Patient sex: M
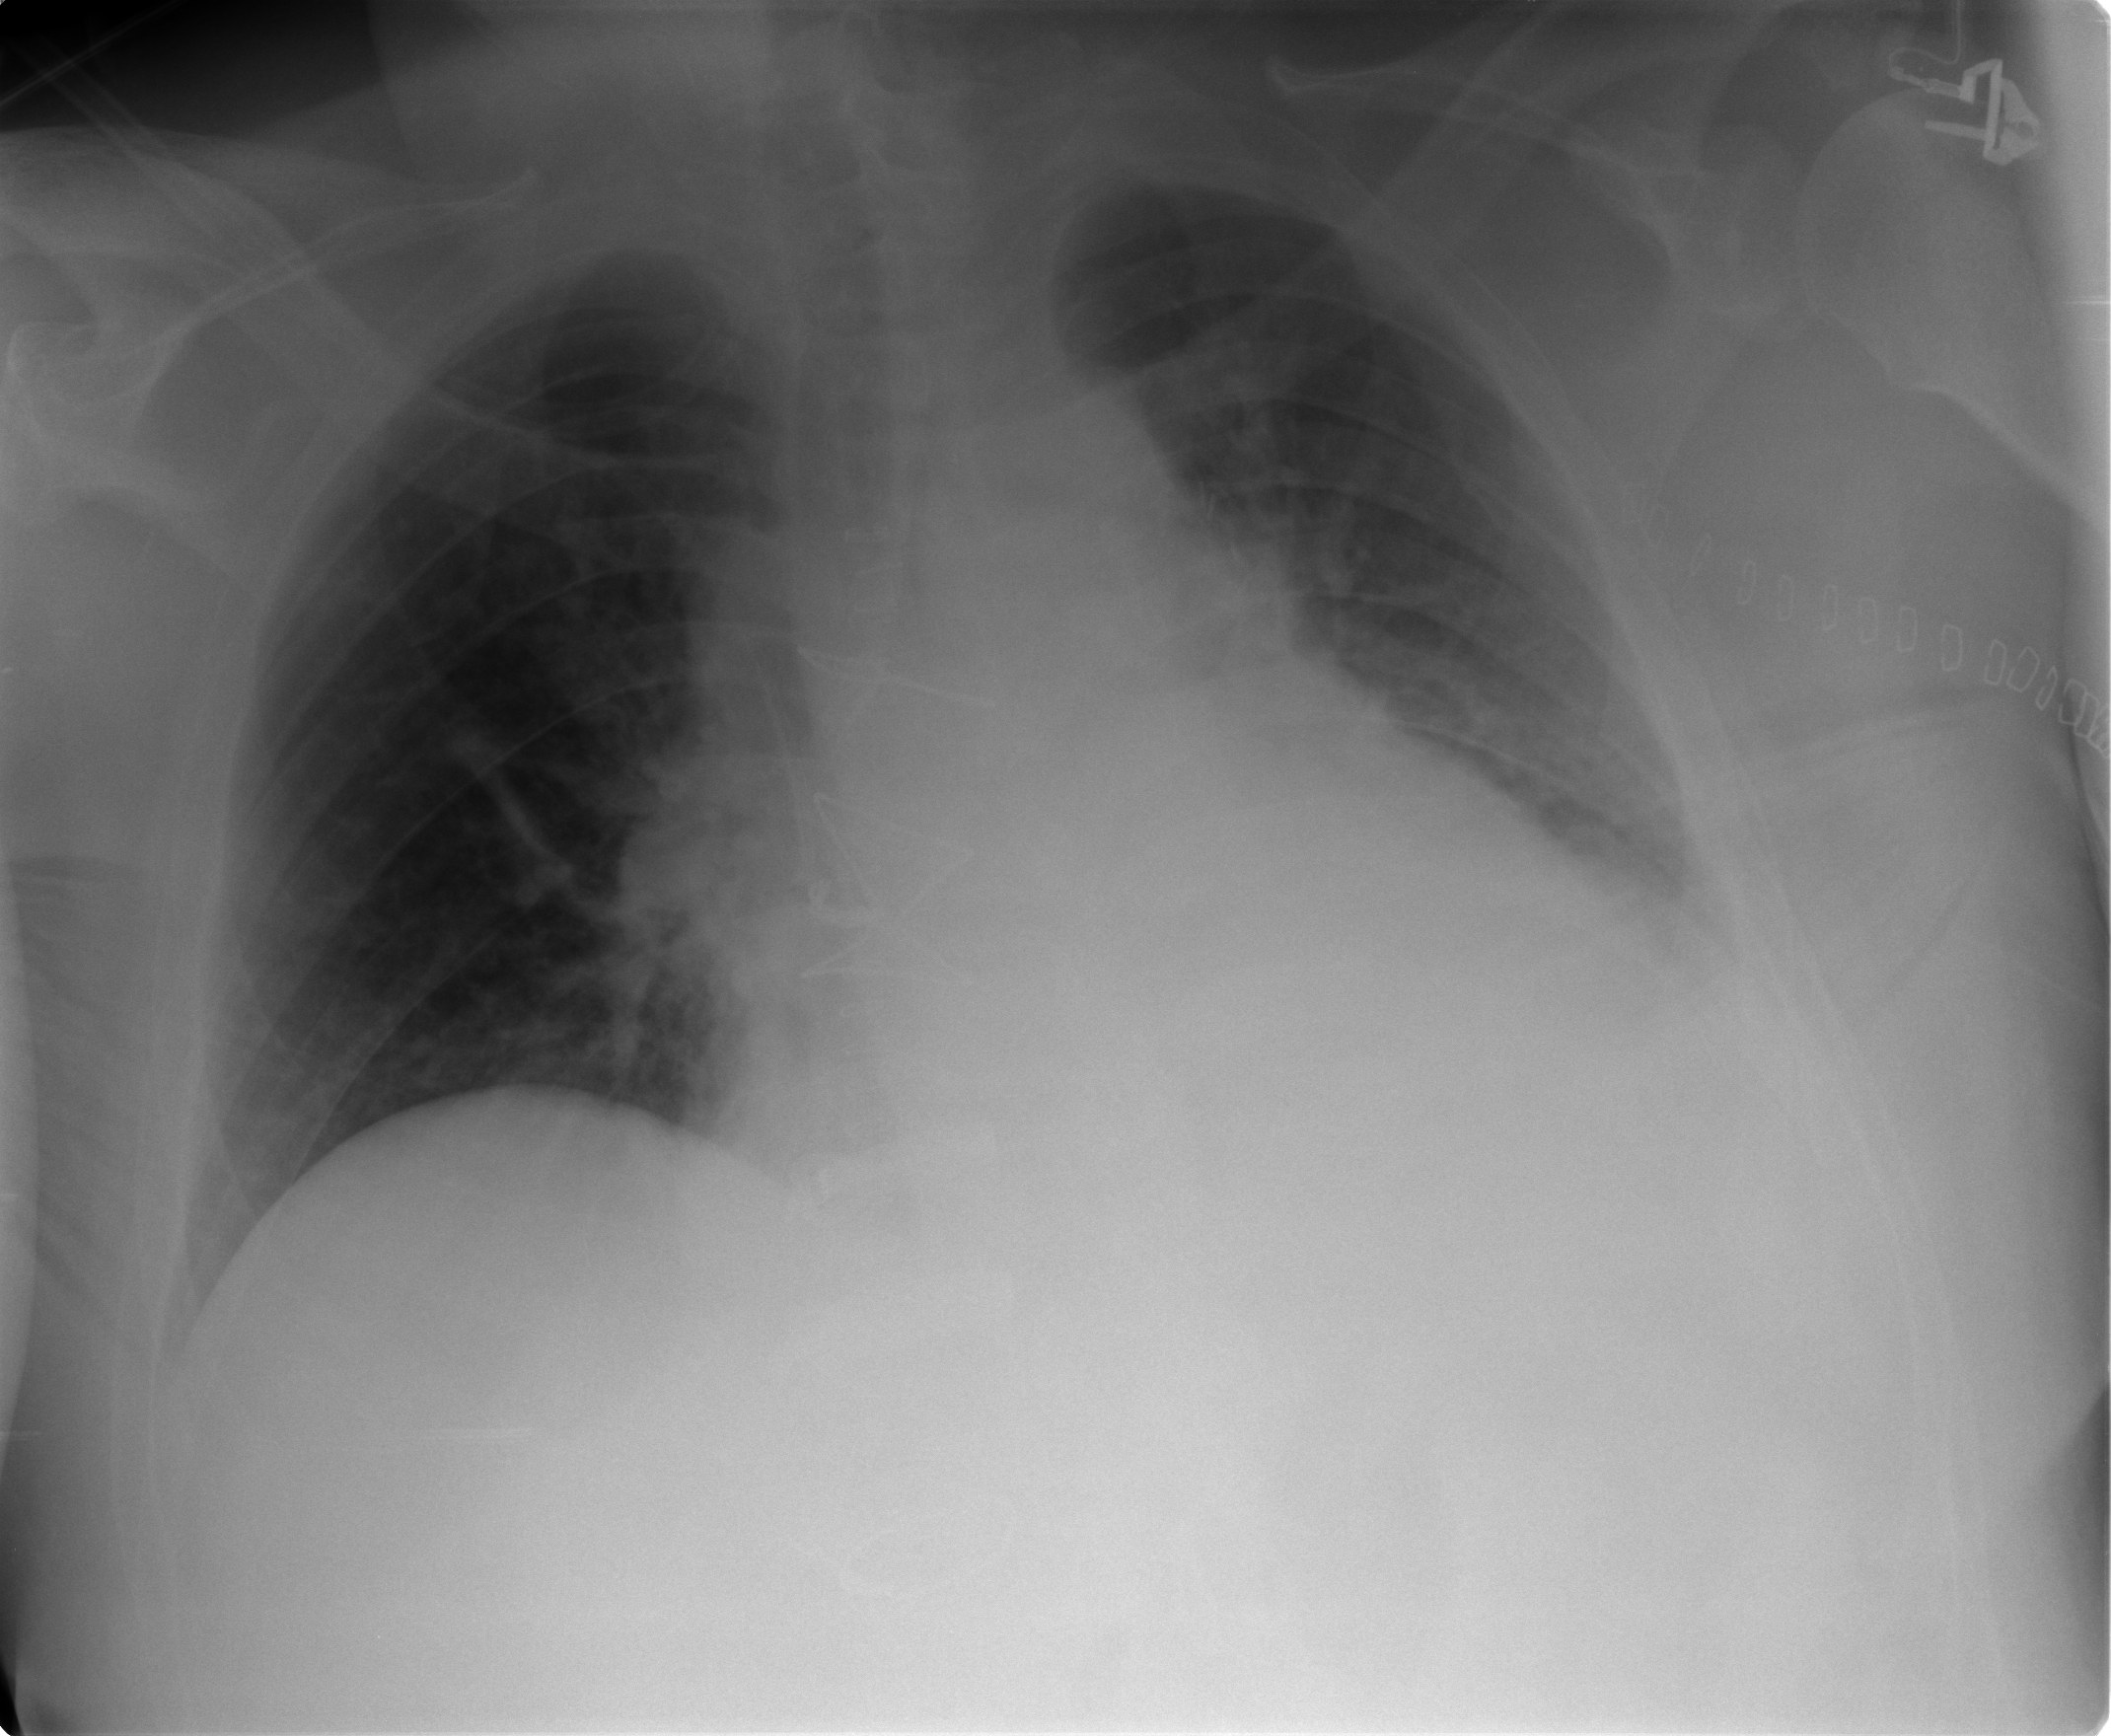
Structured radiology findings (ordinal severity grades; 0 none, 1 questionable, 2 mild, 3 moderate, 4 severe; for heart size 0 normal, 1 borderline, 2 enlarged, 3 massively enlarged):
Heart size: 2
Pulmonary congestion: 1
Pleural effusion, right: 0
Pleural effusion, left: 1
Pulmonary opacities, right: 0
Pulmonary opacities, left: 0
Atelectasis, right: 2
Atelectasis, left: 2